Question: How can I curve a sheet (cube)? I'd like to control the angle of the bend/curve.

e.g.
cube([50,50,2]);
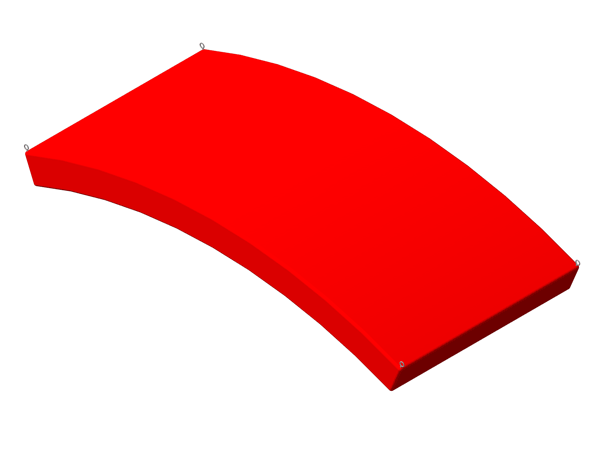
Answer: You can 'rotate_extrude()' an rectangle with the parameter angle. This requires the openscad version 2016.xx or newer, see <URL>.
It is necessary to install a development snapshot, see <URL>
'''
$fn= 360;
width = 10; // width of rectangle
height = 2; // height of rectangle
r = 50; // radius of the curve
a = 30; // angle of the curve
rotate_extrude(angle = a) translate([r, 0, 0]) square(size = [height, width], center = true);
'''
looks like this:
<URL>
The curve is defined by radius and angle. I think it is more realistic, to use other dimensions like length or dh in this sketch
<URL>
and calculate radius and angle
'''
$fn= 360;
w = 10; // width of rectangle
h = 2; // height of rectangle
l = 25; // length of chord of the curve
dh = 2; // delta height of the curve
module curve(width, height, length, dh) {
// calculate radius and angle
r = ((length/2)*(length/2) - dh*dh)/(2*dh);
a = asin((length/2)/r);
rotate_extrude(angle = a) translate([r, 0, 0]) square(size = [height, width], center = true);
}
curve(w, h, l, dh);
'''
Edit 30.09.2019:
considering comment of Cfreitas, additionally moved the resulting shape to origin, so dimensions can be seen on axes of coordinates
'''
$fn= 360;
w = 10; // width of rectangle
h = 2; // height of rectangle
l = 30; // length of chord of the curve
dh = 4; // delta height of the curve
module curve(width, height, length, dh) {
r = (pow(length/2, 2) + pow(dh, 2))/(2*dh);
a = 2*asin((length/2)/r);
translate([-(r -dh), 0, -width/2]) rotate([0, 0, -a/2]) rotate_extrude(angle = a) translate([r, 0, 0]) square(size = [height, width], center = true);
}
curve(w, h, l, dh);
'''
and the result:
<URL>
Edit 19.09.2020: There was a typo in the last edit: In the first 'translate' the local 'width' should be used instead of 'w'. Corrected it in the code above.